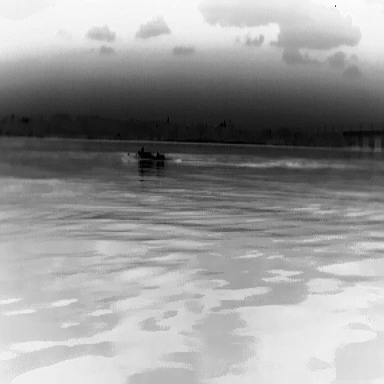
There is a canoe in the infrared image.